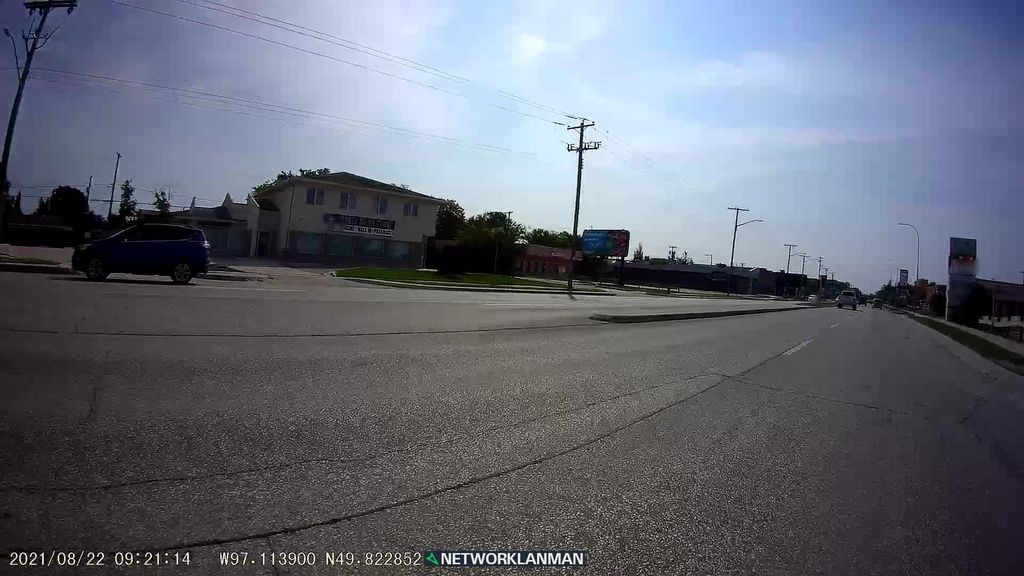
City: winnipeg